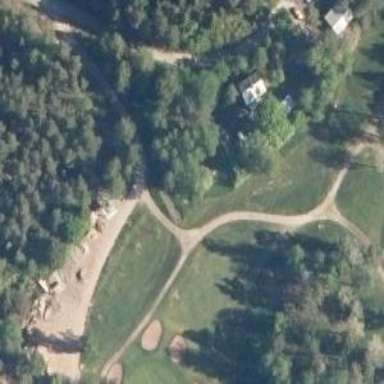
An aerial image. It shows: Footway that serves as golf path.